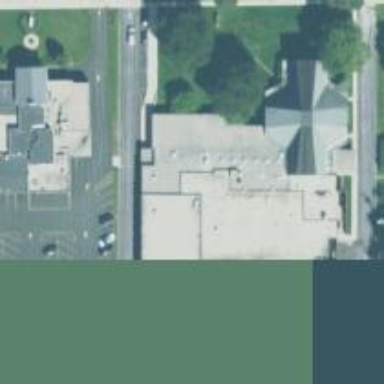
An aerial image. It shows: School.